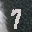
Label: 7